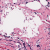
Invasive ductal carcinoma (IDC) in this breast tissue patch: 1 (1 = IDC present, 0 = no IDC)